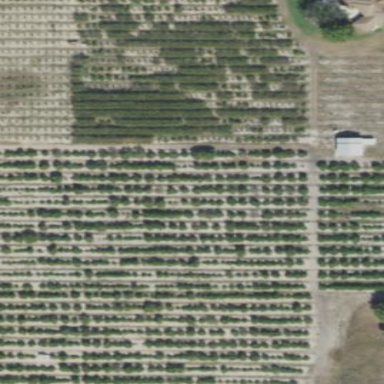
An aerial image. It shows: Orchard.